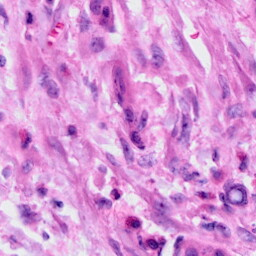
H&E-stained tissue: Cervix